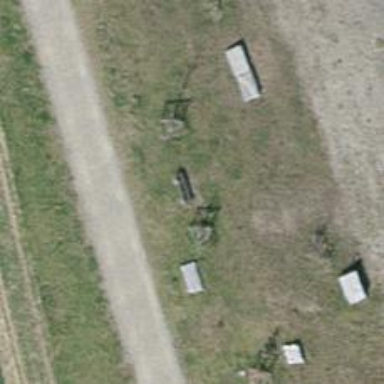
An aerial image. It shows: Brown bench.